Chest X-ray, AP view. Patient: 54 years old, sex M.
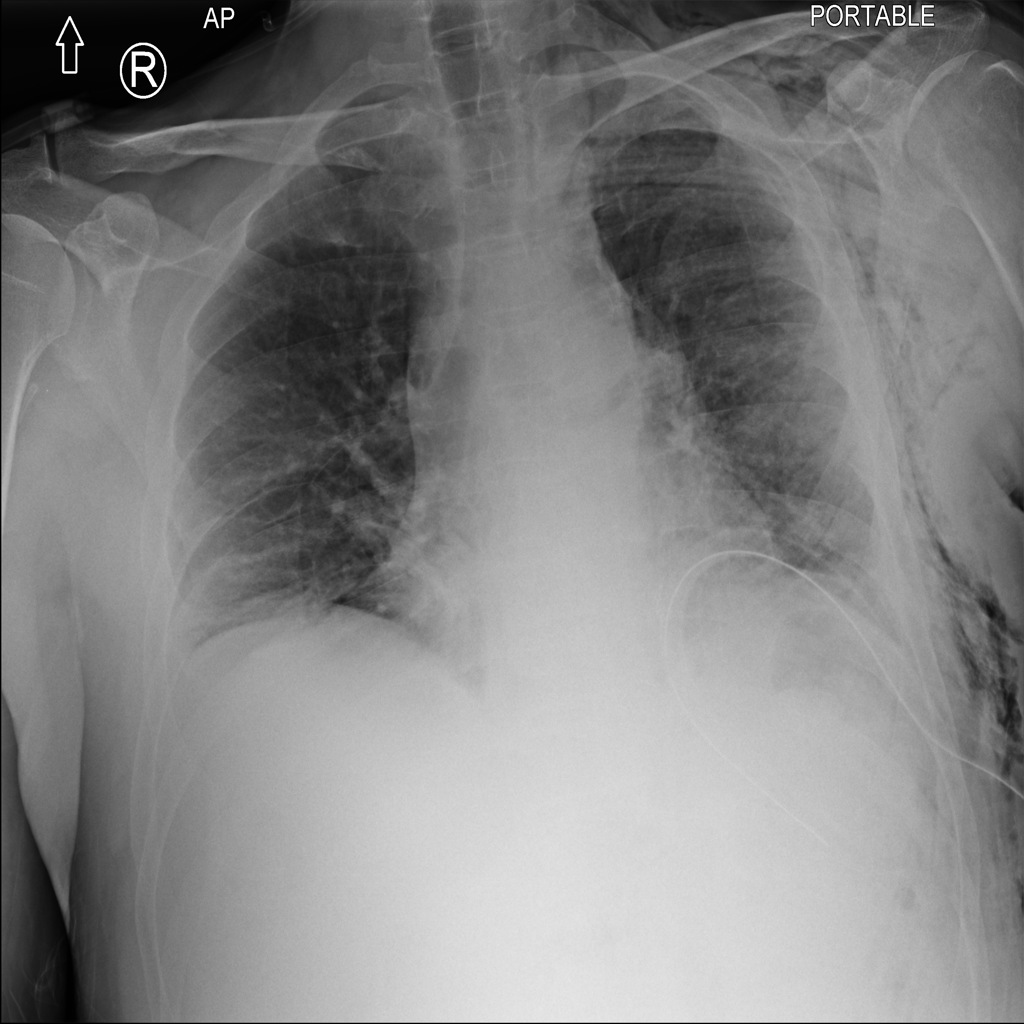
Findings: Emphysema, Pneumothorax